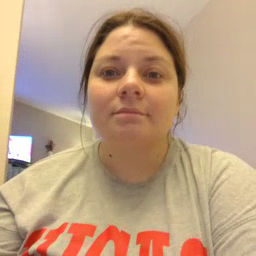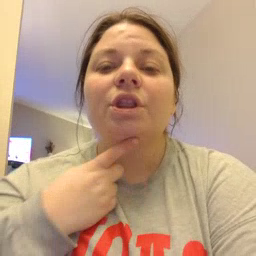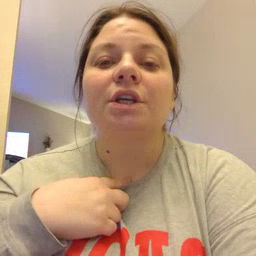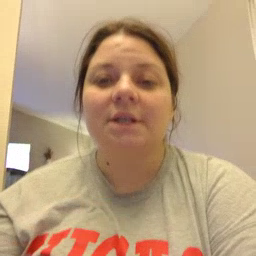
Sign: thirsty